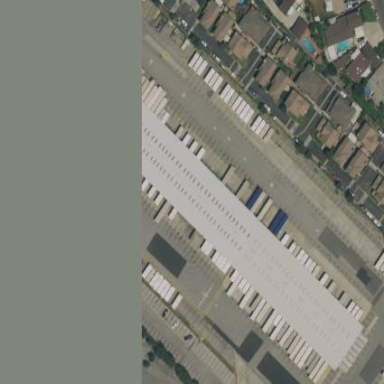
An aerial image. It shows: Warehouse building.